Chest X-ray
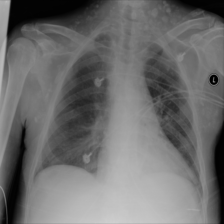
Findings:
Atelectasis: negative
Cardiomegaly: negative
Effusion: negative
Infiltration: negative
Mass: negative
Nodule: negative
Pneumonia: negative
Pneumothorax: negative
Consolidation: negative
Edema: negative
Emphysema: negative
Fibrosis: negative
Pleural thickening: negative
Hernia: negative